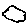
Label: cloud